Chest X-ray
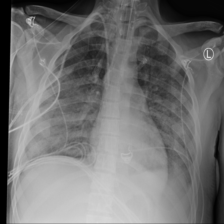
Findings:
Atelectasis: negative
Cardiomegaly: negative
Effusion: negative
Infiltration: negative
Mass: negative
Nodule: negative
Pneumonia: negative
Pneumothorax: negative
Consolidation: negative
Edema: negative
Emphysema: negative
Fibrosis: negative
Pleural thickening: negative
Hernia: negative